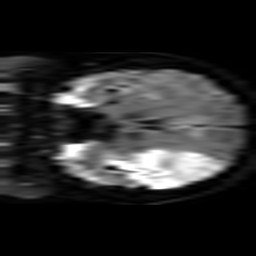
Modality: TRACE
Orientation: coronal
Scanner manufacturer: philips
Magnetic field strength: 3 T
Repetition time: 3.08 s
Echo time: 0.076 s